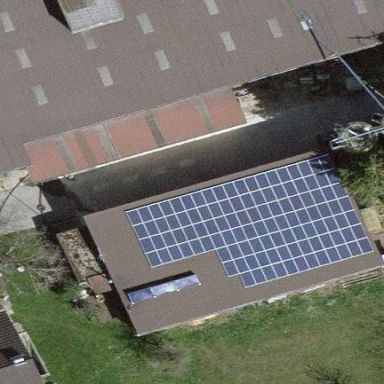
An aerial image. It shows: Solar power generator using photovoltaic panels.